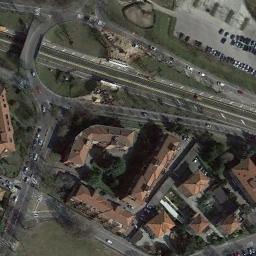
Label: roundabout